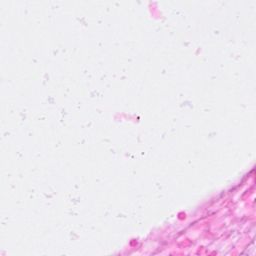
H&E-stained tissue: Breast